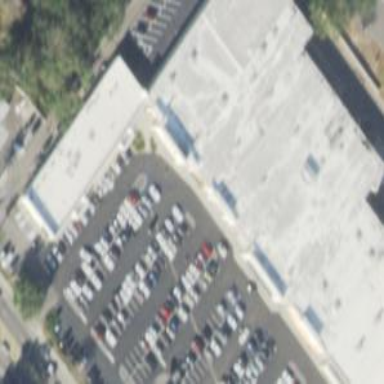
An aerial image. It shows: Parking space.